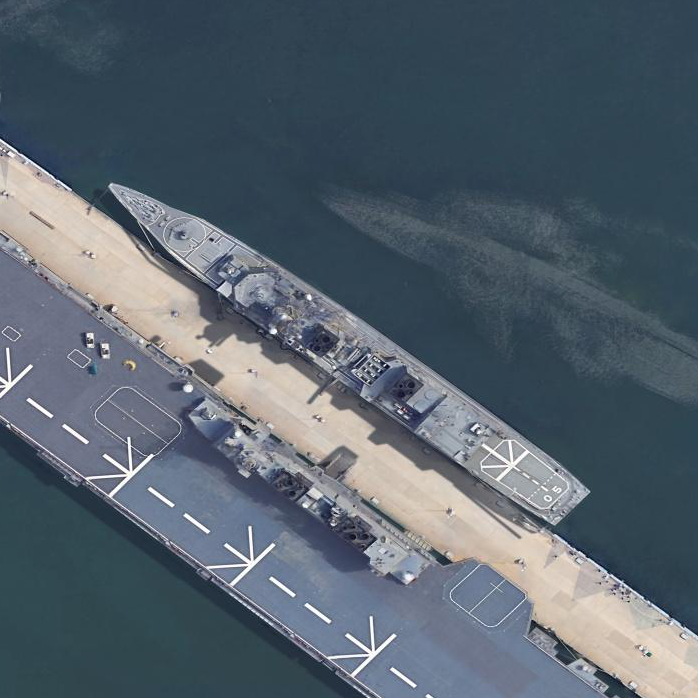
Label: cruiser